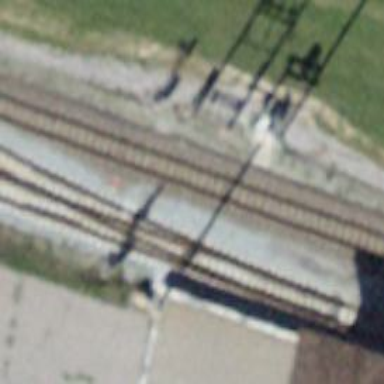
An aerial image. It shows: Railway signal.